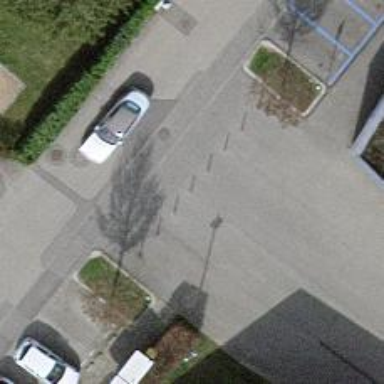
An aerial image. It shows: Bollard.